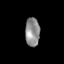
Tissue: lung
Cell type: Epithelial cells
Senescence score: 0.1618
Nuclear area (px): 406
Mean DAPI intensity: 142.97